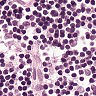
Metastatic tissue present: no